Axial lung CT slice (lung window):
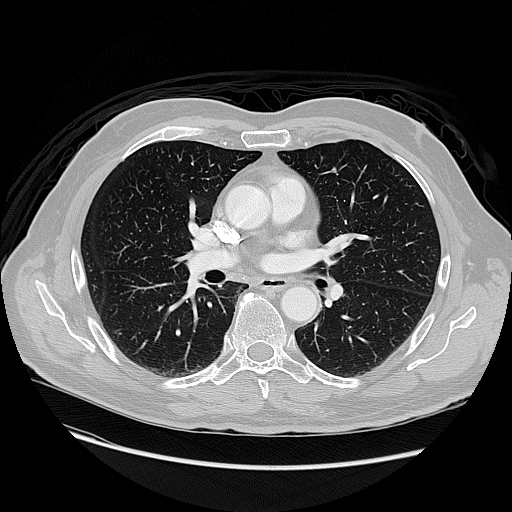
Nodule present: no